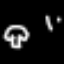
Label: mushroom